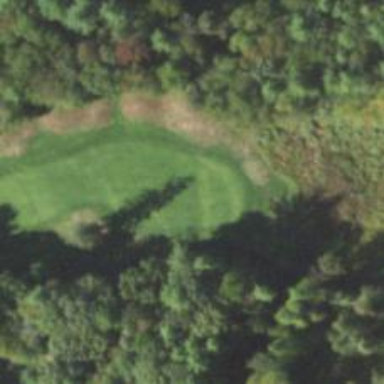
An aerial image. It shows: Golf hole.